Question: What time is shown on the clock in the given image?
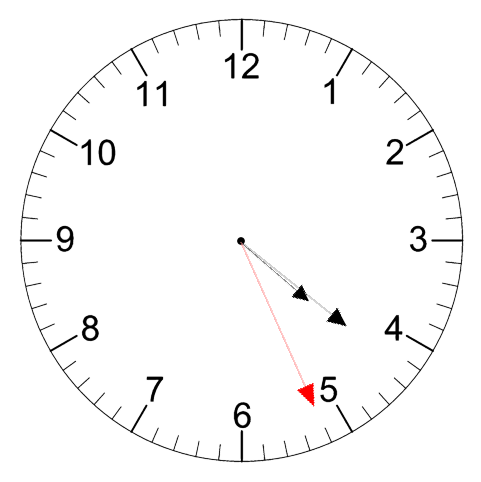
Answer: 04:21:26